【题型】解答题　【知识点】立体几何　【难度】easy
如图，在三棱锥 $P-ABC$ 中，$PB \perp$ 底面 $ABC$，垂足为 $B$，$\angle BCA = 90^\circ$，$PB = BC = CA = 4$。

\vspace{1em}
\noindent
(1) 求证：侧面 $PAC \perp$ 侧面 $PBC$；

\vspace{1em}
\noindent
(2) $E$ 为 $PC$ 的中点，$EF \perp PA$，垂足为 $F$，求 $BF$ 与侧面 $PAC$ 所成角的大小。
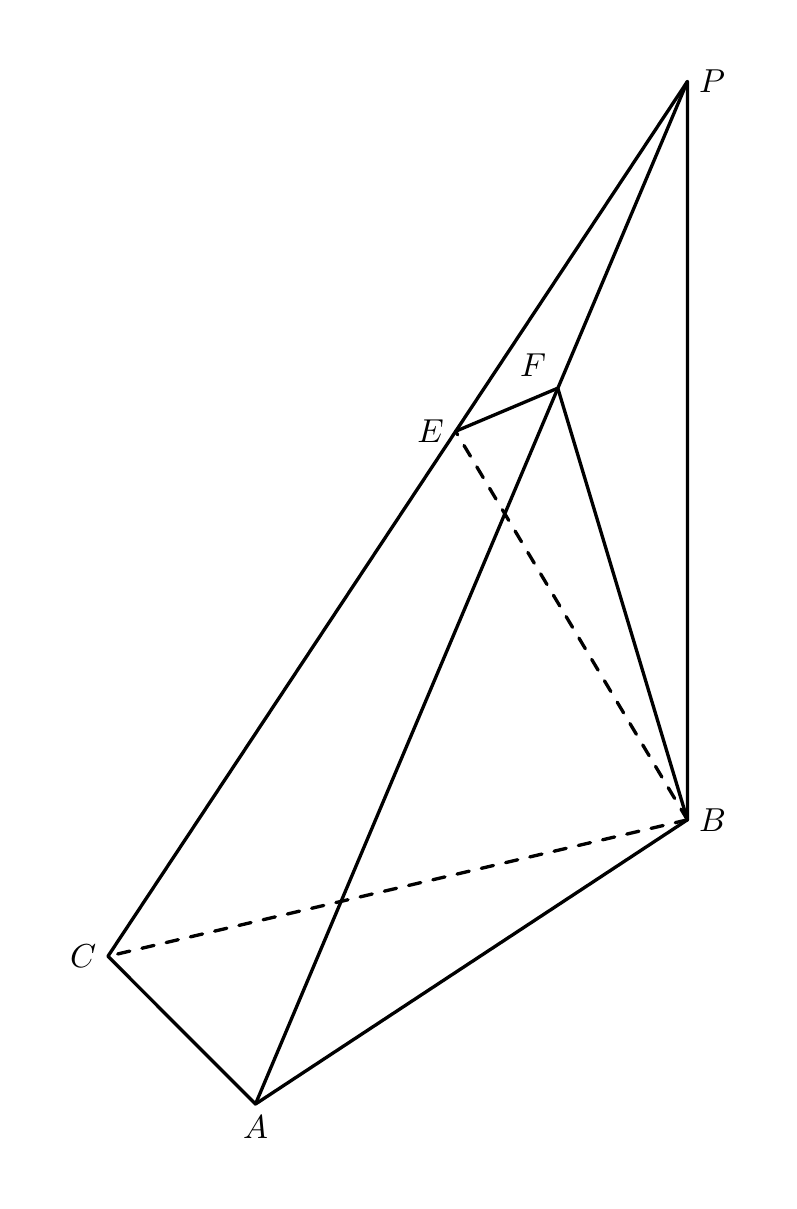
【解答】
【详解】(1) 因为 $PB \perp$ 面 $ABC$，$AC \subset$ 面 $ABC$，所以 $PB \perp AC$。

又 $AC \perp BC$，$BC \cap PB = B$，$BC, PB \subset$ 侧面 $PBC$，所以 $AC \perp$ 侧面 $PBC$。

又因为 $AC \subset$ 侧面 $PAC$，所以侧面 $PAC \perp$ 侧面 $PBC$。

\vspace{1em}
\noindent
(2) 因为 $PB = BC = 4$，$E$ 为 $PC$ 的中点，所以 $BE \perp PC$，$BE = 2\sqrt{2}$，$PC = 4\sqrt{2}$。

因为 $AC \perp$ 侧面 $PBC$，$PC, BE \subset$ 侧面 $PBC$，所以 $AC \perp PC$，$AC \perp BE$。

又因为 $AC \cap PC = C$，$AC, PC \subset$ 侧面 $PAC$，所以 $BE \perp$ 侧面 $PAC$。

所以 $\angle BFE$ 即为 $BF$ 与侧面 $PAC$ 所成角的平面角。

在 $\text{Rt}\triangle PAC$ 中，$PA = 4\sqrt{3}$，$\sin\angle APC = \frac{AC}{PA} = \frac{\sqrt{3}}{3}$。

在 $\text{Rt}\triangle PEF$ 中，$\sin\angle APC = \frac{EF}{PE} = \frac{\sqrt{3}}{3}$，所以 $EF = \frac{\sqrt{3}}{3}PE = \frac{2\sqrt{6}}{3}$。

在 $\text{Rt}\triangle BEF$ 中，$\tan\angle BFE = \frac{BE}{EF} = \sqrt{3}$，所以 $\angle BFE = \frac{\pi}{3}$。

即 $BF$ 与侧面 $PAC$ 所成角的大小为 $\boldsymbol{\frac{\pi}{3}}$。